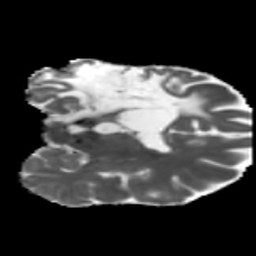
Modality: MD
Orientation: coronal
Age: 41
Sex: male
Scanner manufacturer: siemens
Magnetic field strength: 3 T
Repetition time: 5.47 s
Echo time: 0.0854 s